Question: I made an Ajax-Based Webpage.
For compatibility reasons, I made a "Anchor-Navigation" to support all Browsers, and the History Buttons.
Now, I have Links like:
<URL>
When a User posts this Link to Facebook, it looks like this:

I have an "?_escaped_fragment_?" in the Link-Description.
And Facebook is parsing the wrong content.
Sorry for my Bad english.
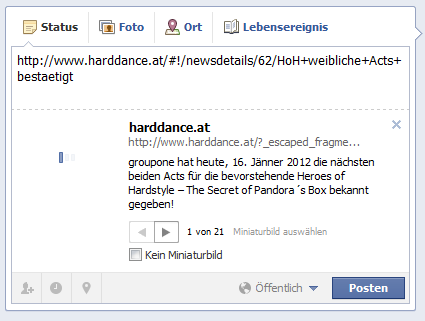
Answer: Now, i see the following "facts":
Facebook, makes an GET parameter, with the Elements, after "/#!/.
So, i can create "OpenGraph" Pages for the Facebook Crawler, and i have solved my Problem!
The Tip with the own "OpenGraph" Pages, i get from: <URL>
Chris
> if (isset($_GET['_escaped_fragment_']) and preg_match("/facebookexternalhit/is", $_SERVER['HTTP_USER_AGENT'])) {'''
$link_details = explode("/", strip_tags(html_entity_decode($_GET['_escaped_fragment_'])));
$show_page = $link_details[1];
$show_id = urldecode($link_details[2]);
$show_title = urldecode($link_details[3]);
// Eventdetails
if($show_page=="eventdetails") {
include("./includes/opengraph_eventdetails.php");
}
// Newsdetails
if($show_page=="newsdetails") {
include("./includes/opengraph_newsdetails.php");
}
exit();
}
'''